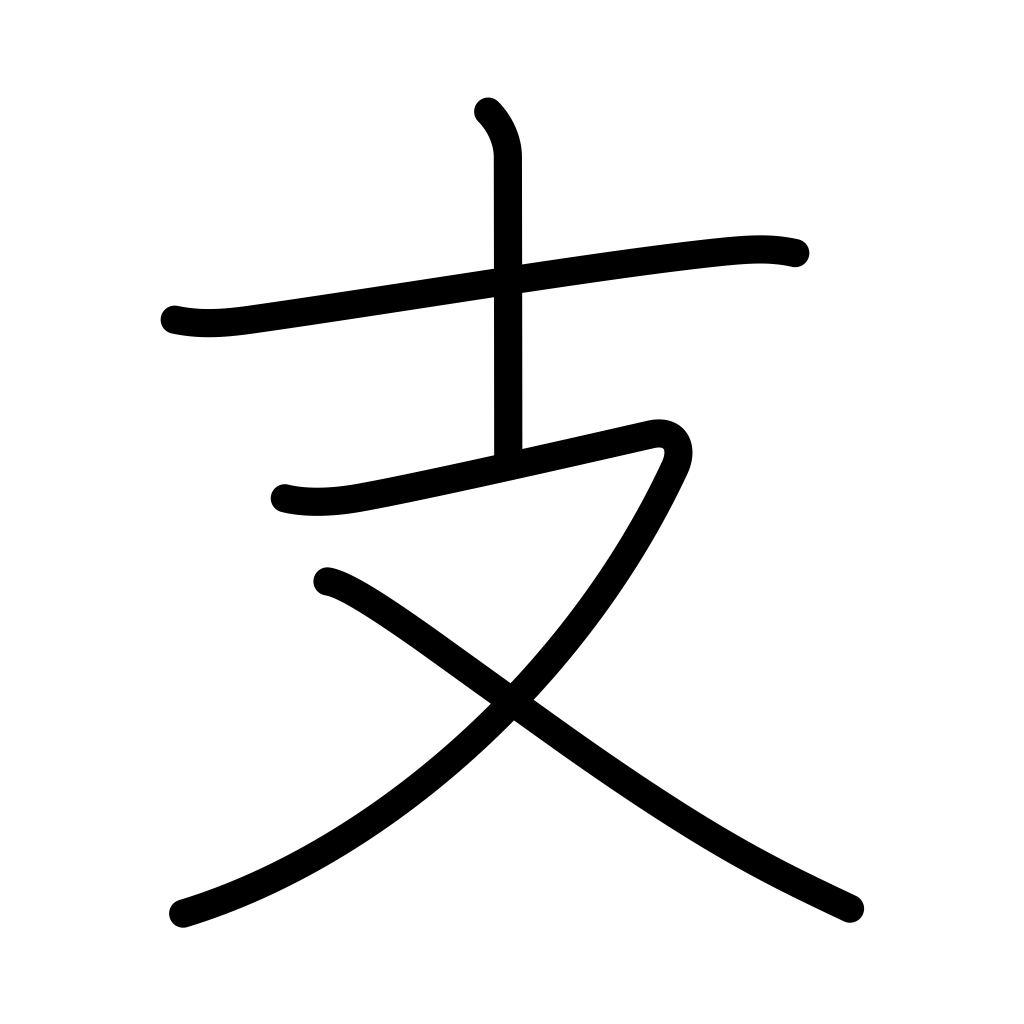
Meaning: branch, support, sustain